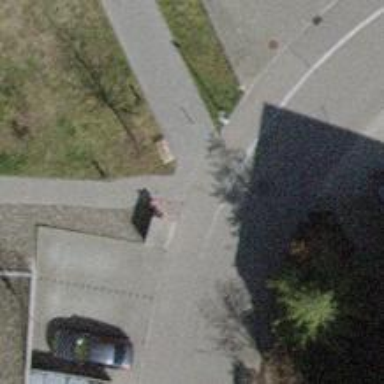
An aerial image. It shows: Alley with asphalt surface designated as service road.